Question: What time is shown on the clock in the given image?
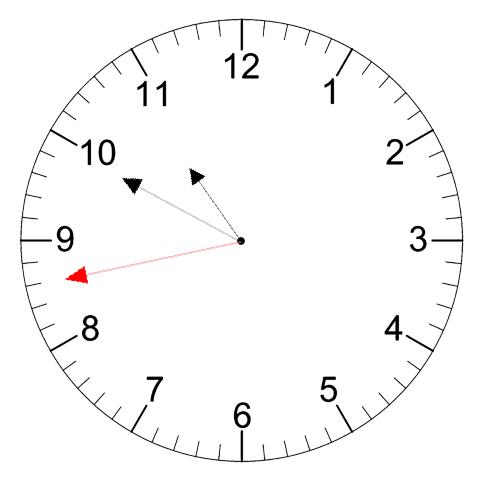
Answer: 10:49:43